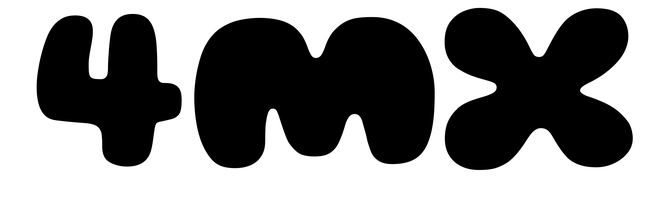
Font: Gluten_Black